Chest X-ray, PA view. Patient: 42 years old, sex M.
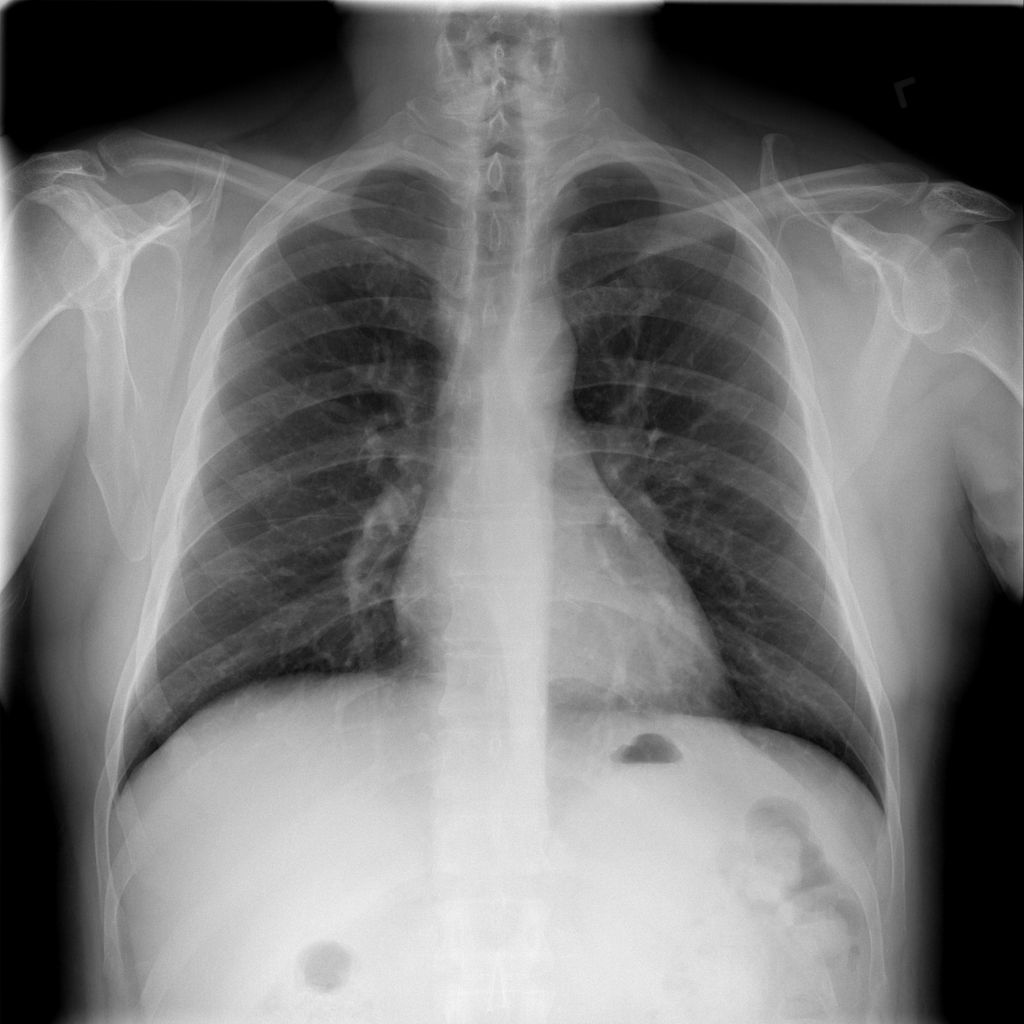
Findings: No Finding